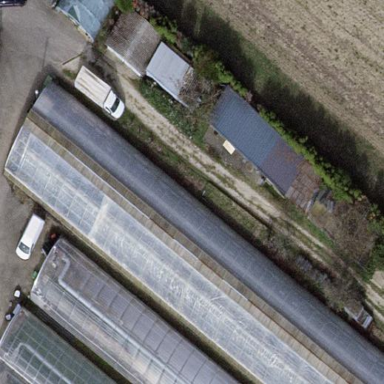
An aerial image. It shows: Area dedicated to greenhouse horticulture.